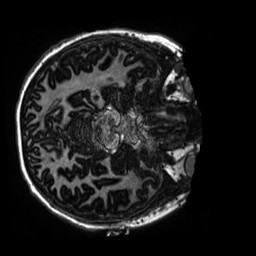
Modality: MP2RAGE
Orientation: axial
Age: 11
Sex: female
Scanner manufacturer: siemens
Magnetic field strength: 3 T
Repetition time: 4 s
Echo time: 0.00303 s